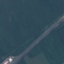
Label: Highway